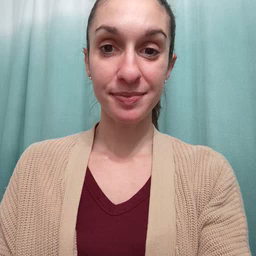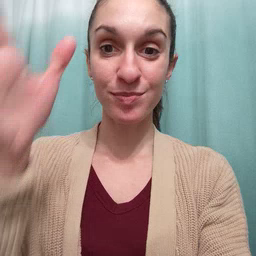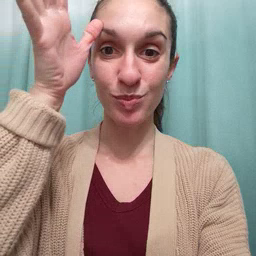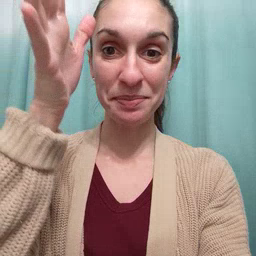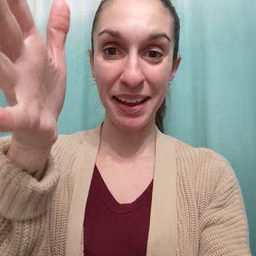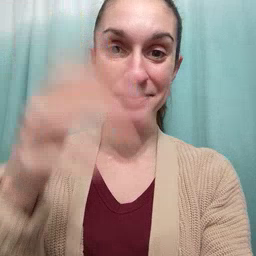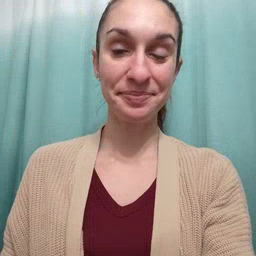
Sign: grandpa